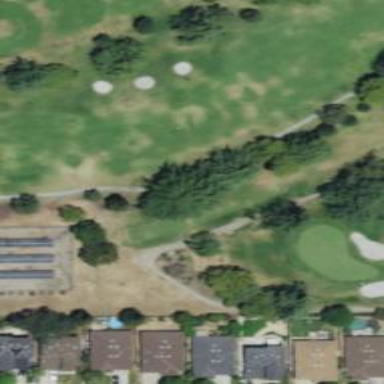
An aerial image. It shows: Grass area designated as golf tee.